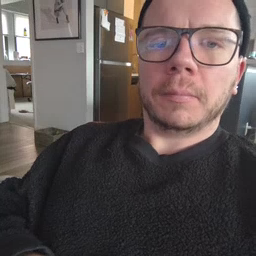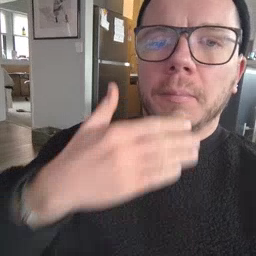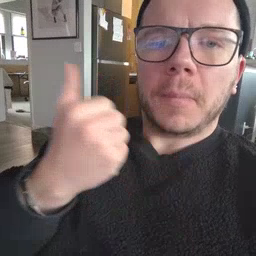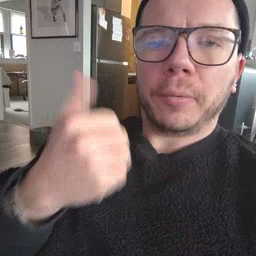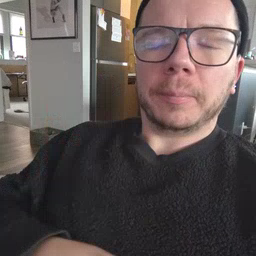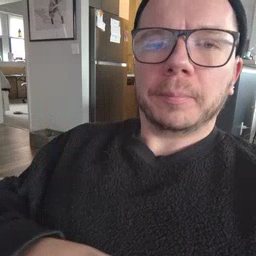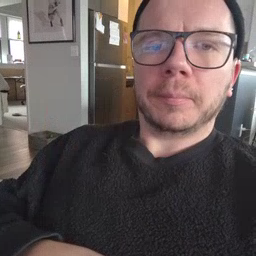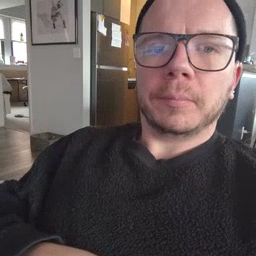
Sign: better